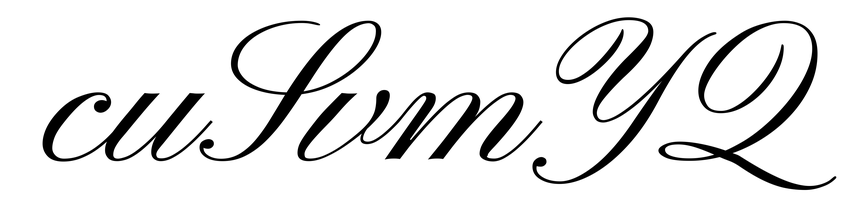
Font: PinyonScript-Regular